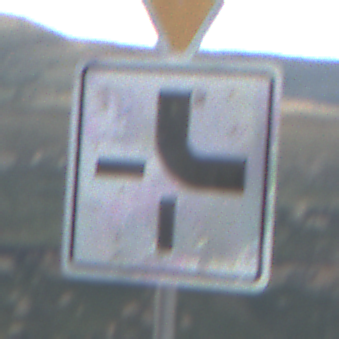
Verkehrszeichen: VerlaufVorfahrtsstrasse4
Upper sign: VorfahrtGewaehren
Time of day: Midday
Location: Outdoor (Nature)
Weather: PartlyCloudy
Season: NotSpecified
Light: Natural